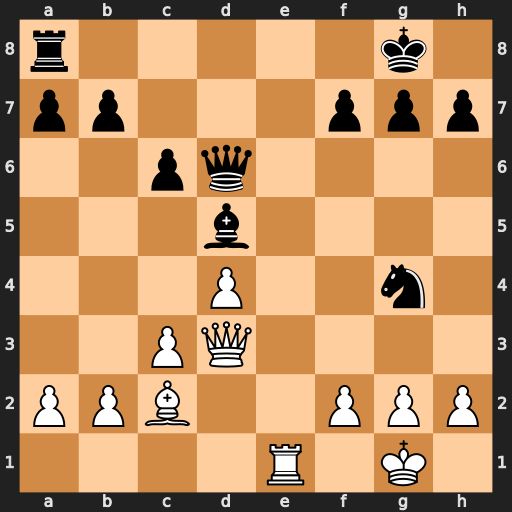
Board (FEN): r5k1/pp3ppp/2pq4/3b4/3P2n1/2PQ4/PPB2PPP/4R1K1
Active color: w
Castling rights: -
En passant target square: -
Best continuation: Qxh7+ Kf8 Qh8#